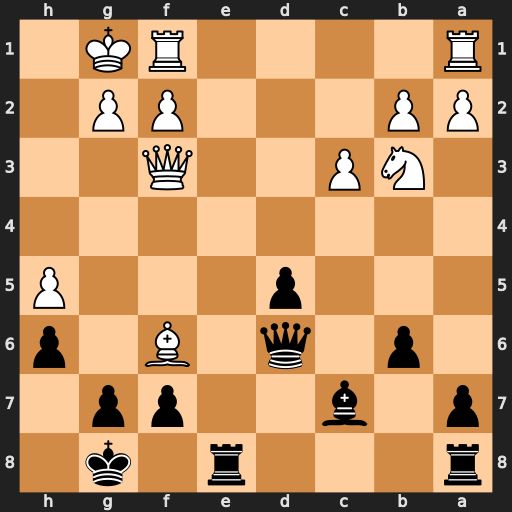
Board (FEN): r3r1k1/p1b2pp1/1p1q1B1p/3p3P/8/1NP2Q2/PP3PP1/R4RK1
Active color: b
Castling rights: -
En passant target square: -
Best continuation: Qh2#